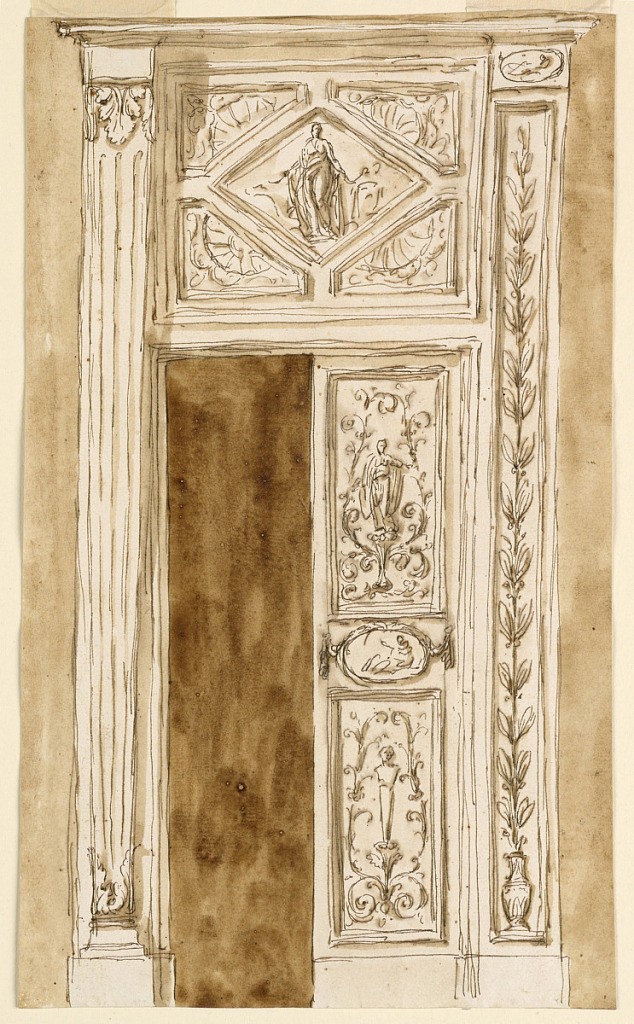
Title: Design for a Double Door and Overdoor
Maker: Giuseppe Barberi, Italian, 1746–1809
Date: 1780–1790
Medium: Pen and brown ink, brush and brown wash on off-white laid paper, lined
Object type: Drawing
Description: With the right door folding. It has above and below a high rectangular panel, the upper one with the representation of the figure of a standing woman, the lower one with a hermae, both in the center of scrolls. A small oval representation, framed above by festoons, is in the interval. The overdoor consists of an oblong, divided into a central lozenge, with the figure of a standing woman and four pentagons. The lateral frame consists, at right, of a pilaster with a stem of leaves springing from a vase, and a capital with an oval medallion, at left of a fluted gaine in front of a band. On top the cornices of an entablature. The wall is colored.